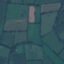
Land use / land cover class: Pasture